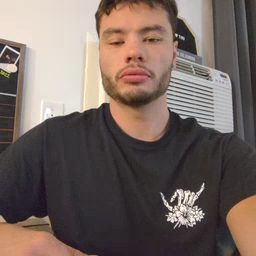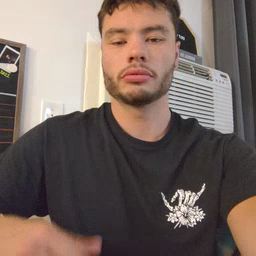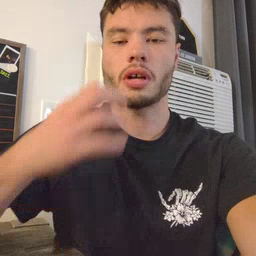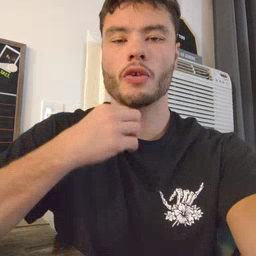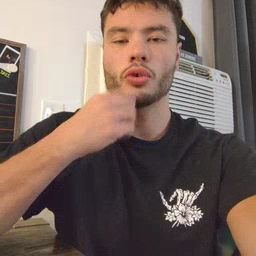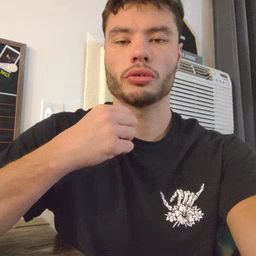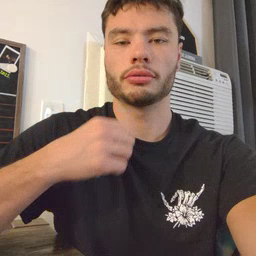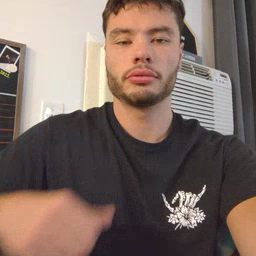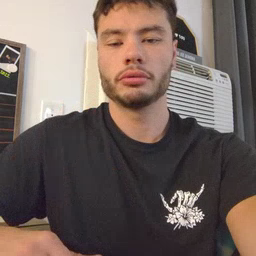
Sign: underwear